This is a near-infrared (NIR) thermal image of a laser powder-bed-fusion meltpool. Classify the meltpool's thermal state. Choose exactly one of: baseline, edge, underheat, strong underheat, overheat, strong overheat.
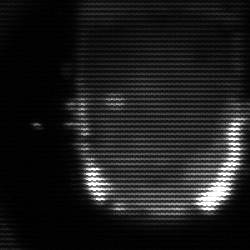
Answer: baseline